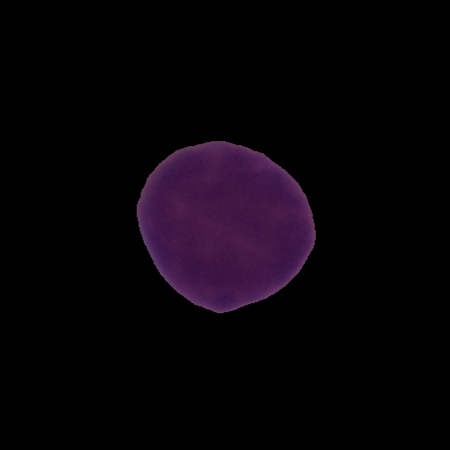
Label: healthy